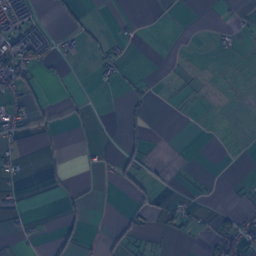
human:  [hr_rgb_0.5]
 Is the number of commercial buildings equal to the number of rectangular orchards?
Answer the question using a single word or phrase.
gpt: no

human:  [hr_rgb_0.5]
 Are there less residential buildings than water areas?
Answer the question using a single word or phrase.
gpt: no

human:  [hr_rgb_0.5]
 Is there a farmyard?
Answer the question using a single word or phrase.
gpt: yes

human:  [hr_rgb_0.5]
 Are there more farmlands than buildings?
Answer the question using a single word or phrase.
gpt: no

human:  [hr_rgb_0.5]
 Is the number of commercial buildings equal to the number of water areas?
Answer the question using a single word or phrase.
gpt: no

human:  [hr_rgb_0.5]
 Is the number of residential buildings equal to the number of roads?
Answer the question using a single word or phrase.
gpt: no

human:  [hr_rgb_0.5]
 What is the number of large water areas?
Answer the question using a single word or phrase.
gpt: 2

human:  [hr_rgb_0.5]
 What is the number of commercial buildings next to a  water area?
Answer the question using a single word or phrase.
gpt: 10

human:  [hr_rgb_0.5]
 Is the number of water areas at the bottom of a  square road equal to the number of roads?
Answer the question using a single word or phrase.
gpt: no

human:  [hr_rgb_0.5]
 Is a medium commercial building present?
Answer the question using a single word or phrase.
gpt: yes

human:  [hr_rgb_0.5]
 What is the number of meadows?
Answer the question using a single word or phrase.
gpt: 7

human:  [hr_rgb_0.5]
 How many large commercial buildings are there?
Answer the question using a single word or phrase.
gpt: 0

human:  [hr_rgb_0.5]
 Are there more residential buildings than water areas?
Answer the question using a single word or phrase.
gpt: yes

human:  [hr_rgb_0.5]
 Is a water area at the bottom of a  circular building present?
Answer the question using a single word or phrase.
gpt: no

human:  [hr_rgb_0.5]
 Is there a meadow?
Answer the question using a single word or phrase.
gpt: yes

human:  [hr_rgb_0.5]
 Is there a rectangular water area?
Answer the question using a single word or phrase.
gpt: yes

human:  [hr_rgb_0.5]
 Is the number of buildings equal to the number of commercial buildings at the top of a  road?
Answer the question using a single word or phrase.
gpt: no

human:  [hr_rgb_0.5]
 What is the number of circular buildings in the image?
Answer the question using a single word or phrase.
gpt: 0

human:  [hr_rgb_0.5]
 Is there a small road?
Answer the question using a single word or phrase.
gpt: yes

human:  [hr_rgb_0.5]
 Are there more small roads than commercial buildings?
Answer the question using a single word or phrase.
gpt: yes

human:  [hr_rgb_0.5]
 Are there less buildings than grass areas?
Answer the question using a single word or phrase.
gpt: no

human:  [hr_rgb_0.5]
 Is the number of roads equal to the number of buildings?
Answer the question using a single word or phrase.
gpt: no

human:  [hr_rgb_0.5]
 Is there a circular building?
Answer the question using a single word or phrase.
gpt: no

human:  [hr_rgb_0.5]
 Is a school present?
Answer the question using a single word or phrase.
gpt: yes

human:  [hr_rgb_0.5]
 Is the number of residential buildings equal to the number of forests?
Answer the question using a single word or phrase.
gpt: no

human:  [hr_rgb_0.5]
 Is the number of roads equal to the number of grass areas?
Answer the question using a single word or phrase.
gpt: no

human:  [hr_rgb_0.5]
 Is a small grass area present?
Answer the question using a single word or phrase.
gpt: yes

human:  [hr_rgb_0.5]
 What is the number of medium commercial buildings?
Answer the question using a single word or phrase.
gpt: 1

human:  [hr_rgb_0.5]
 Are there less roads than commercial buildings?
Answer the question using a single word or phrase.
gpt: no

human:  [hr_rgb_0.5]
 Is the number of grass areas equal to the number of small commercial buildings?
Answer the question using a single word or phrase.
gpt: no

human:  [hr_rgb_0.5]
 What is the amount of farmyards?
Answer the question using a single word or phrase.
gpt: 11

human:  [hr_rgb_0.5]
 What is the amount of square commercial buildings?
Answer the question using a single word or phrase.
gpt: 0

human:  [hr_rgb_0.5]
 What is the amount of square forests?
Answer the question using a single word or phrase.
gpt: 0

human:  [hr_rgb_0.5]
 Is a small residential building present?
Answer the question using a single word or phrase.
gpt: yes

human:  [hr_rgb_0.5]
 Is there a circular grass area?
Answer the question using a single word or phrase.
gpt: yes

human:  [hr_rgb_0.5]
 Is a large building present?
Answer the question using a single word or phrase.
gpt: yes